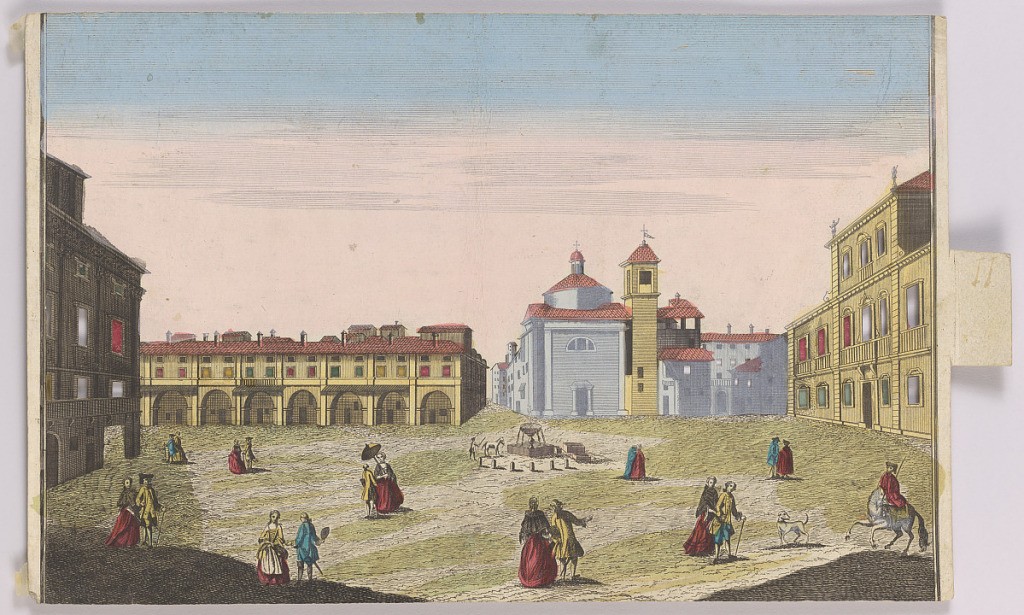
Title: Peep-Show Print
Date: mid-18th century
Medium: Engraving and brush and wash on paper
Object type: Print
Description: Peep-show print